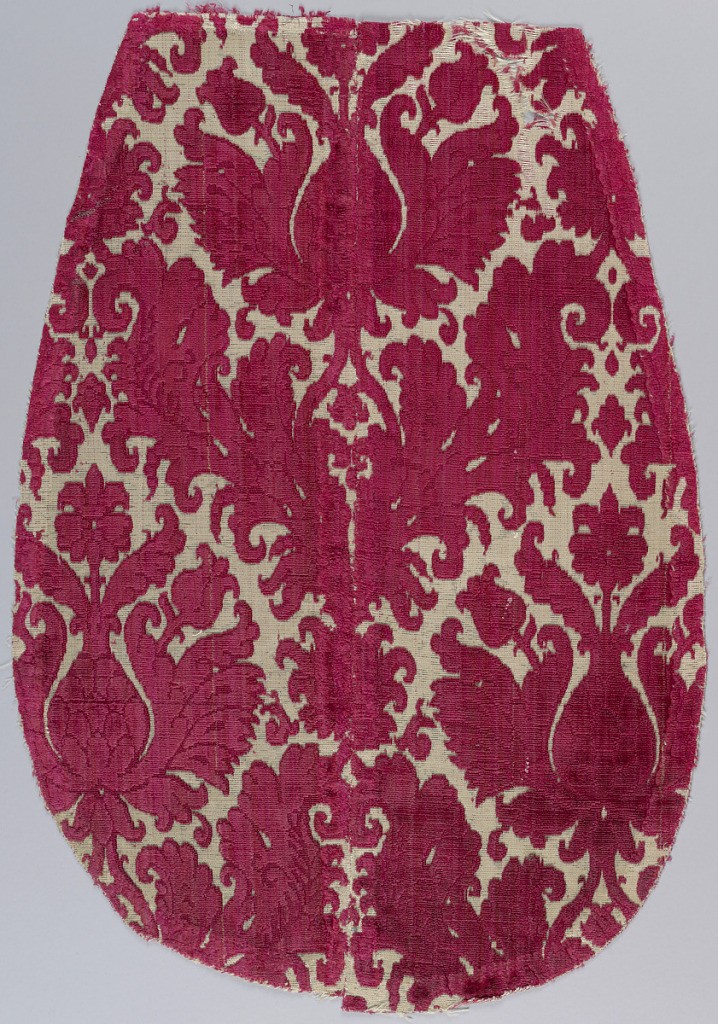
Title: Fragment
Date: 17th century
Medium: silk, metallic thread Technique: cut and uncut supplementary warp pile in a twill foundation (velvet)
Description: Large-scale symmetrical repeat of palmette head with big curly leaf rising on either side from its base. In crimson cut and uncut velvet on white warp twill ground with silver foil weft threads run through it.